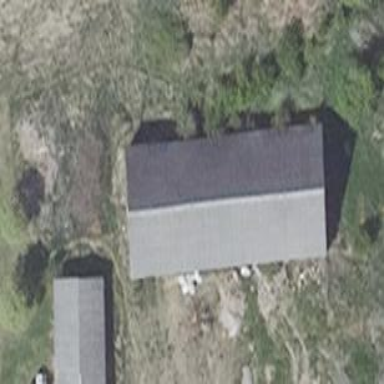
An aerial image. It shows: Farm auxiliary building with gabled roof. The roof is light gray in color and oriented along the structure.